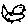
Label: bird